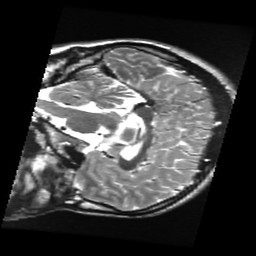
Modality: T2w
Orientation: sagittal
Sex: male
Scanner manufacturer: ge
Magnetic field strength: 3 T
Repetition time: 5 s
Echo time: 0.1012 s